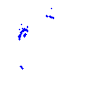
Particle: kaon